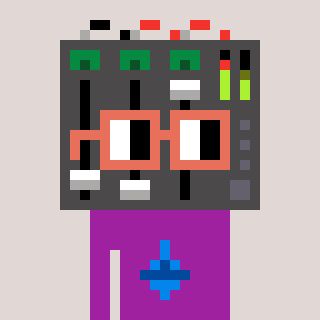
a pixel art character with square orange glasses, a mixer-shaped head and a magenta-colored body on a warm background